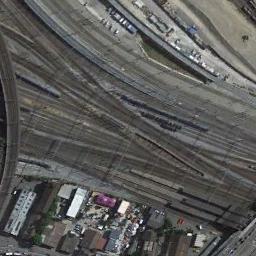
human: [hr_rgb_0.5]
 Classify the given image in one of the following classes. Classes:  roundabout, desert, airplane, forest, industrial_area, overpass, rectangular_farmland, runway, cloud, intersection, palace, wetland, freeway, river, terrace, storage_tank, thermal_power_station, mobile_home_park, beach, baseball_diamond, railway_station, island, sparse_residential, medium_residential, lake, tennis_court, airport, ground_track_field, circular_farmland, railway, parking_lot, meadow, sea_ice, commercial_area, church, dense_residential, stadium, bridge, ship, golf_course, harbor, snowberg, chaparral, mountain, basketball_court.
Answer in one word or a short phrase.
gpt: railway